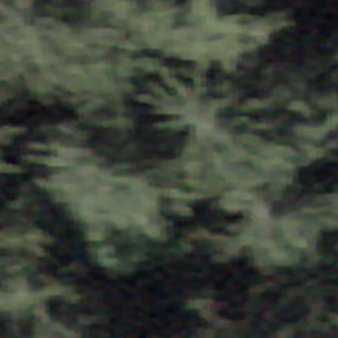
Label: other